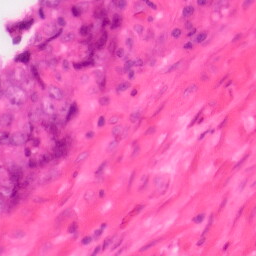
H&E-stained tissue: Colon